Question:
Roll over the text and the blue block below moves along the blue line. If I do it via position relative and set the blue block to top 20px, it also moves the text down.
Is there a way I can do this purely in CSS, or should I use a background image with the top half set as a transparent gif and the bottom blue?
The code I've tried so far is:
'''
#menu ul {
list-style:none;
margin:0;
padding:10px;
text-align:center;
}
#menu ul li {
display:block;
float:left;
list-style:none;
margin-right: 40px;
font-family: Arial, Helvetica, sans-serif;
color: #FFF;
font-size: 14px;
padding-top: 5px;
padding-bottom: 5px;
height: 39px;
}
#menu ul li a {
display:block;
margin:0px;
padding:0px;
color:#FFF;
text-decoration:none;
font-family: Arial, Helvetica, sans-serif;
margin-right: 5px;
margin-left: 5px;
padding-left: 10px;
padding-right: 10px;
}
#menu ul li a:hover {
color:#fff;
margin-bottom:5px;
padding-bottom:5px;
}
#menu ul li a.active,
#menu ul li a.active:hover {
color:#fff;
background-color: #0488C5;
font-weight:bold;
}
'''
I am still learning so excuse any mistakes!
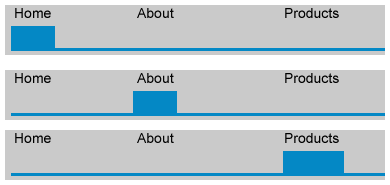
Answer: <URL>.
'''
<ul>
<li><a href="#" class="active">Home</a></li>
<li><a href="#">About</a></li>
<li><a href="#">Products</a></li>
</ul>
ul {
width: 100%;
border-bottom: 3px solid blue;
overflow: hidden;
}
li {
float: left;
margin: 0 20px 0 20px;
}
li a {
border-bottom: 20px solid #fff;
display: block;
}
li a:hover, .active {
border-bottom: 20px solid blue;
}
'''
You can then use the hover state for another class called something like "active" that you can apply when on that page.
You should be able to tweak this example to suit your needs.
You don't need any images. CSS is more than capable of doing this for you.